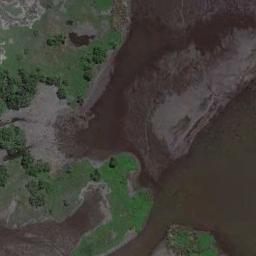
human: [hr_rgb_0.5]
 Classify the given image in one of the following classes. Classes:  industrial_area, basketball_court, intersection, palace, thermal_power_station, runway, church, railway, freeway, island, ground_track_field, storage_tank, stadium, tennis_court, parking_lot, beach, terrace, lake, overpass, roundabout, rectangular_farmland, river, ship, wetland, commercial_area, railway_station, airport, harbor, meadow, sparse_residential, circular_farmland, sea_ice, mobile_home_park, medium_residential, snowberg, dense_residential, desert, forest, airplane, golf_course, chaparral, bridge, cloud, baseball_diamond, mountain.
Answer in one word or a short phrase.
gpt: wetland